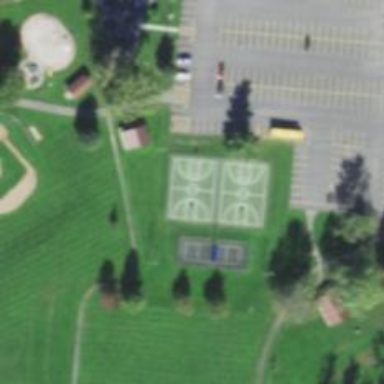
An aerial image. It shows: Basketball court in the leisure land pitch.